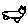
Label: cat